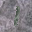
Label: 1